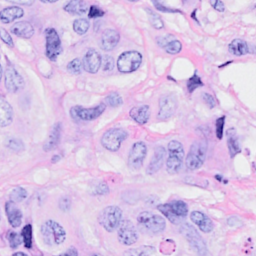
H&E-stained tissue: Breast